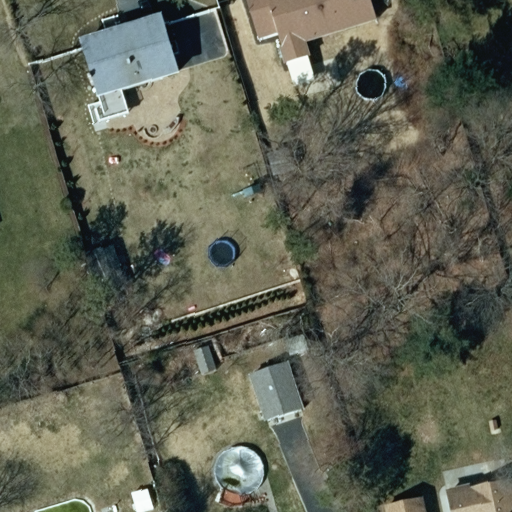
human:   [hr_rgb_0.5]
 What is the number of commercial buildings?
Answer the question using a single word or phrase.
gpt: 0

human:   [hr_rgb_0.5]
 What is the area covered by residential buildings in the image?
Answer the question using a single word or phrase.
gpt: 460m2

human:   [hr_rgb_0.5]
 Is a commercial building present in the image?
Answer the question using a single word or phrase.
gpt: no

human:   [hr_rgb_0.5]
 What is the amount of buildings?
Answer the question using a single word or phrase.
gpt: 4

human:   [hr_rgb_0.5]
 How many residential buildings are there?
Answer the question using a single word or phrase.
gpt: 3

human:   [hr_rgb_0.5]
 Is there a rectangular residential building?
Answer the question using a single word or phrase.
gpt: yes

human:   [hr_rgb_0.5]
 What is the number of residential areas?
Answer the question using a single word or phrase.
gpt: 1

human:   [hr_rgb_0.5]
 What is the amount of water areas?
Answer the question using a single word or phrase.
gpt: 0

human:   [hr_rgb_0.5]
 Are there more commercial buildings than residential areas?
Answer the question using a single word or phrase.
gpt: no

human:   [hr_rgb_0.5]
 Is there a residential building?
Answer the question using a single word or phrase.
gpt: yes

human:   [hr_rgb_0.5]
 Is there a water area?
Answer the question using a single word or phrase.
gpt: no

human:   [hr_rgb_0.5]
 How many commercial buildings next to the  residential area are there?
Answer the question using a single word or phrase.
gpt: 0

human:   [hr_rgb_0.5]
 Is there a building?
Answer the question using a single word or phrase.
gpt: yes

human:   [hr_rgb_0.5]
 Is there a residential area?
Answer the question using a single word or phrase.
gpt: yes

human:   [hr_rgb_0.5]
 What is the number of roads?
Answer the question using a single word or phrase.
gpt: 0

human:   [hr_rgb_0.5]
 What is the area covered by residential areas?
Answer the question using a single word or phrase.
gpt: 10621m2

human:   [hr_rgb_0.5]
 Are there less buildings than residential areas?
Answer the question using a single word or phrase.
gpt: no

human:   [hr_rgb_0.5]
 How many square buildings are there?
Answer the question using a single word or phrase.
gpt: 0

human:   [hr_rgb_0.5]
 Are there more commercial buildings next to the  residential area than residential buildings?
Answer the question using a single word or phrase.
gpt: no

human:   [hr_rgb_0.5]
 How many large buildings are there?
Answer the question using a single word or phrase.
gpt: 0

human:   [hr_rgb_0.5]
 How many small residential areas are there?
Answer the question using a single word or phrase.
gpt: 0

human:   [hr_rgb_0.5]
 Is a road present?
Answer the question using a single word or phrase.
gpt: no

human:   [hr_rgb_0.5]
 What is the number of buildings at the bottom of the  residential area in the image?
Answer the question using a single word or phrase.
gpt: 4

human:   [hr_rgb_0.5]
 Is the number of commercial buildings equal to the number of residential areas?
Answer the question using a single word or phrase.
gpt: no

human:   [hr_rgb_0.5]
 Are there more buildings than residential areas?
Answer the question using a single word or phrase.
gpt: yes

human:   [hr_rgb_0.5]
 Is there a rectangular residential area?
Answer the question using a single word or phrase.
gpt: yes

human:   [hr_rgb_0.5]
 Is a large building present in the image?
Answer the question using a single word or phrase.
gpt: no

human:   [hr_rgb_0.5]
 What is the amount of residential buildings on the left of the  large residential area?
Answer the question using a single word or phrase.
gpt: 3

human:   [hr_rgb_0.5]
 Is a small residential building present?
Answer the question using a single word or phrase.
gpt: yes

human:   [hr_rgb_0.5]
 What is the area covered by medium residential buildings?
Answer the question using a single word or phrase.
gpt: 459m2

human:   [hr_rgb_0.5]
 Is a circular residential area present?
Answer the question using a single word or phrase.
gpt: no

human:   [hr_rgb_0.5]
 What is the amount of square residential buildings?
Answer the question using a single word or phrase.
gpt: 0

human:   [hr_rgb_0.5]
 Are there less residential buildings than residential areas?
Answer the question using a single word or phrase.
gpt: no

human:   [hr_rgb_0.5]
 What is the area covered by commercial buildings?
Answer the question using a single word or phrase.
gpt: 0m2

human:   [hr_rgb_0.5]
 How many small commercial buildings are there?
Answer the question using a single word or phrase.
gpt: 0

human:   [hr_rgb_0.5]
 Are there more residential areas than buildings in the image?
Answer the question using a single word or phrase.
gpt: no

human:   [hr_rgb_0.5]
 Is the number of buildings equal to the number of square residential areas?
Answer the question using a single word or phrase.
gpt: no

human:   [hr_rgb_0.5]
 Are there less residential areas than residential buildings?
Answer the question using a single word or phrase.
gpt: yes

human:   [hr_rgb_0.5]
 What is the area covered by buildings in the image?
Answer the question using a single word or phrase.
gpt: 511m2

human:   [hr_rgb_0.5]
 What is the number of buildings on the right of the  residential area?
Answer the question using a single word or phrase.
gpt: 0

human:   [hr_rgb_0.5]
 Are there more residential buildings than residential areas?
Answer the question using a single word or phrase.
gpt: yes

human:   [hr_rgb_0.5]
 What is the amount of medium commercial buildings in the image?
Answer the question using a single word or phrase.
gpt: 0

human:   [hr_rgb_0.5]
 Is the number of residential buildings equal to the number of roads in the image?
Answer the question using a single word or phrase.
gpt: no

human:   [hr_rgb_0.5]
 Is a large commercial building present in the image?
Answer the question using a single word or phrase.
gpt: no

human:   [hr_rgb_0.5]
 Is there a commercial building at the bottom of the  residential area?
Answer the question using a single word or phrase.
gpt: no

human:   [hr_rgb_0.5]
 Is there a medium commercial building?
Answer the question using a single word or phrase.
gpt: no

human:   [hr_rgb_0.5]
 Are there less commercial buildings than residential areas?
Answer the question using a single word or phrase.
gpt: yes

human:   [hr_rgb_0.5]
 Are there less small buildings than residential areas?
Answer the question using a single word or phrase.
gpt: no

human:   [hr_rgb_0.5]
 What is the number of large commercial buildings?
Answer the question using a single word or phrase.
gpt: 0

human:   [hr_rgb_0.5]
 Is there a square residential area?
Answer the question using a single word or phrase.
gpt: no

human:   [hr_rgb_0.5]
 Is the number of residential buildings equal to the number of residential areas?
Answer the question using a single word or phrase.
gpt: no

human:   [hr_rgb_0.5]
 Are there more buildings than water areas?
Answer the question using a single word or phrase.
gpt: yes

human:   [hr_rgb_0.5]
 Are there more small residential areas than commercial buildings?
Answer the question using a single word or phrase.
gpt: no

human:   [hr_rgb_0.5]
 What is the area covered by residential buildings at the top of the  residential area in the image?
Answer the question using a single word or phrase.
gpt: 0m2

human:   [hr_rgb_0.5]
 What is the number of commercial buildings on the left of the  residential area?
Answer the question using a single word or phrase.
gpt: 0

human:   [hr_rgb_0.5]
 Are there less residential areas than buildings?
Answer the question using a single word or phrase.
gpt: yes

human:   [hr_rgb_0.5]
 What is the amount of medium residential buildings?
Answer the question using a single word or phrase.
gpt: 2

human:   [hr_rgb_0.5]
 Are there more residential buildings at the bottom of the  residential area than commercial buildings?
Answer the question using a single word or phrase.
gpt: yes

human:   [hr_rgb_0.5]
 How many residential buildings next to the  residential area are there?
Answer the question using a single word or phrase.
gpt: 3

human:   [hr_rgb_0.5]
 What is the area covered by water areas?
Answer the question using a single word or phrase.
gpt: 0m2

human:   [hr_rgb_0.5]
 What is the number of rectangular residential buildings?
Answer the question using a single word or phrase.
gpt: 1

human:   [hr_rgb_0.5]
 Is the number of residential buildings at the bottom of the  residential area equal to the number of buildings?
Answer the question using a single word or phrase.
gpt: no

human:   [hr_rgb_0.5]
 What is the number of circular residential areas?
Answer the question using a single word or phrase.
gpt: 0

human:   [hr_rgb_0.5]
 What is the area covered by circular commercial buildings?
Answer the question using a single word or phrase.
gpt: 0m2